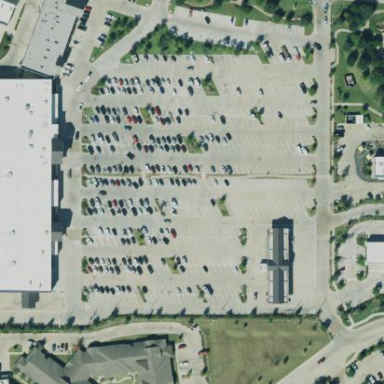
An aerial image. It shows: Retail area.